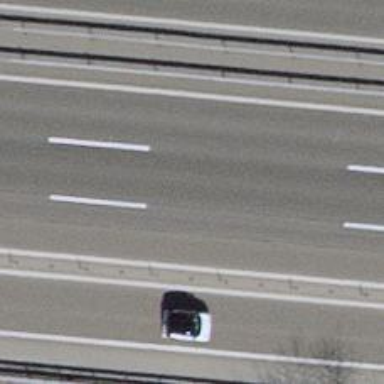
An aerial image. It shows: Asphalt motorway.